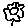
Label: flower